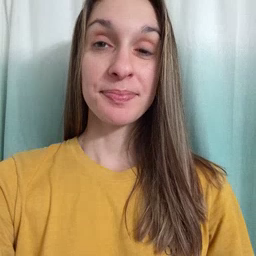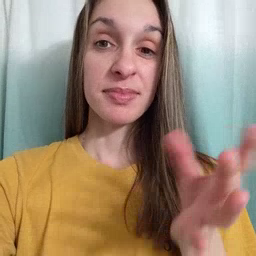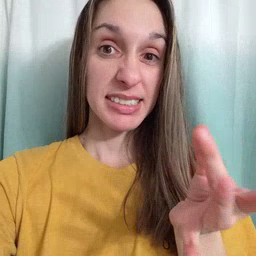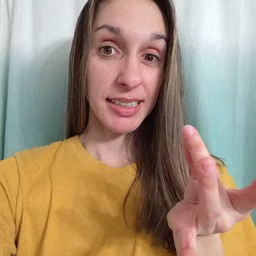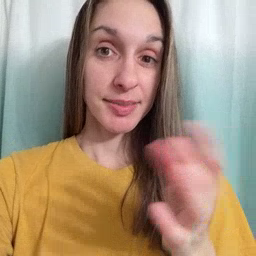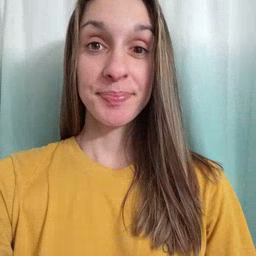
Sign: sticky